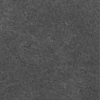
Label: dusty